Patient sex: M
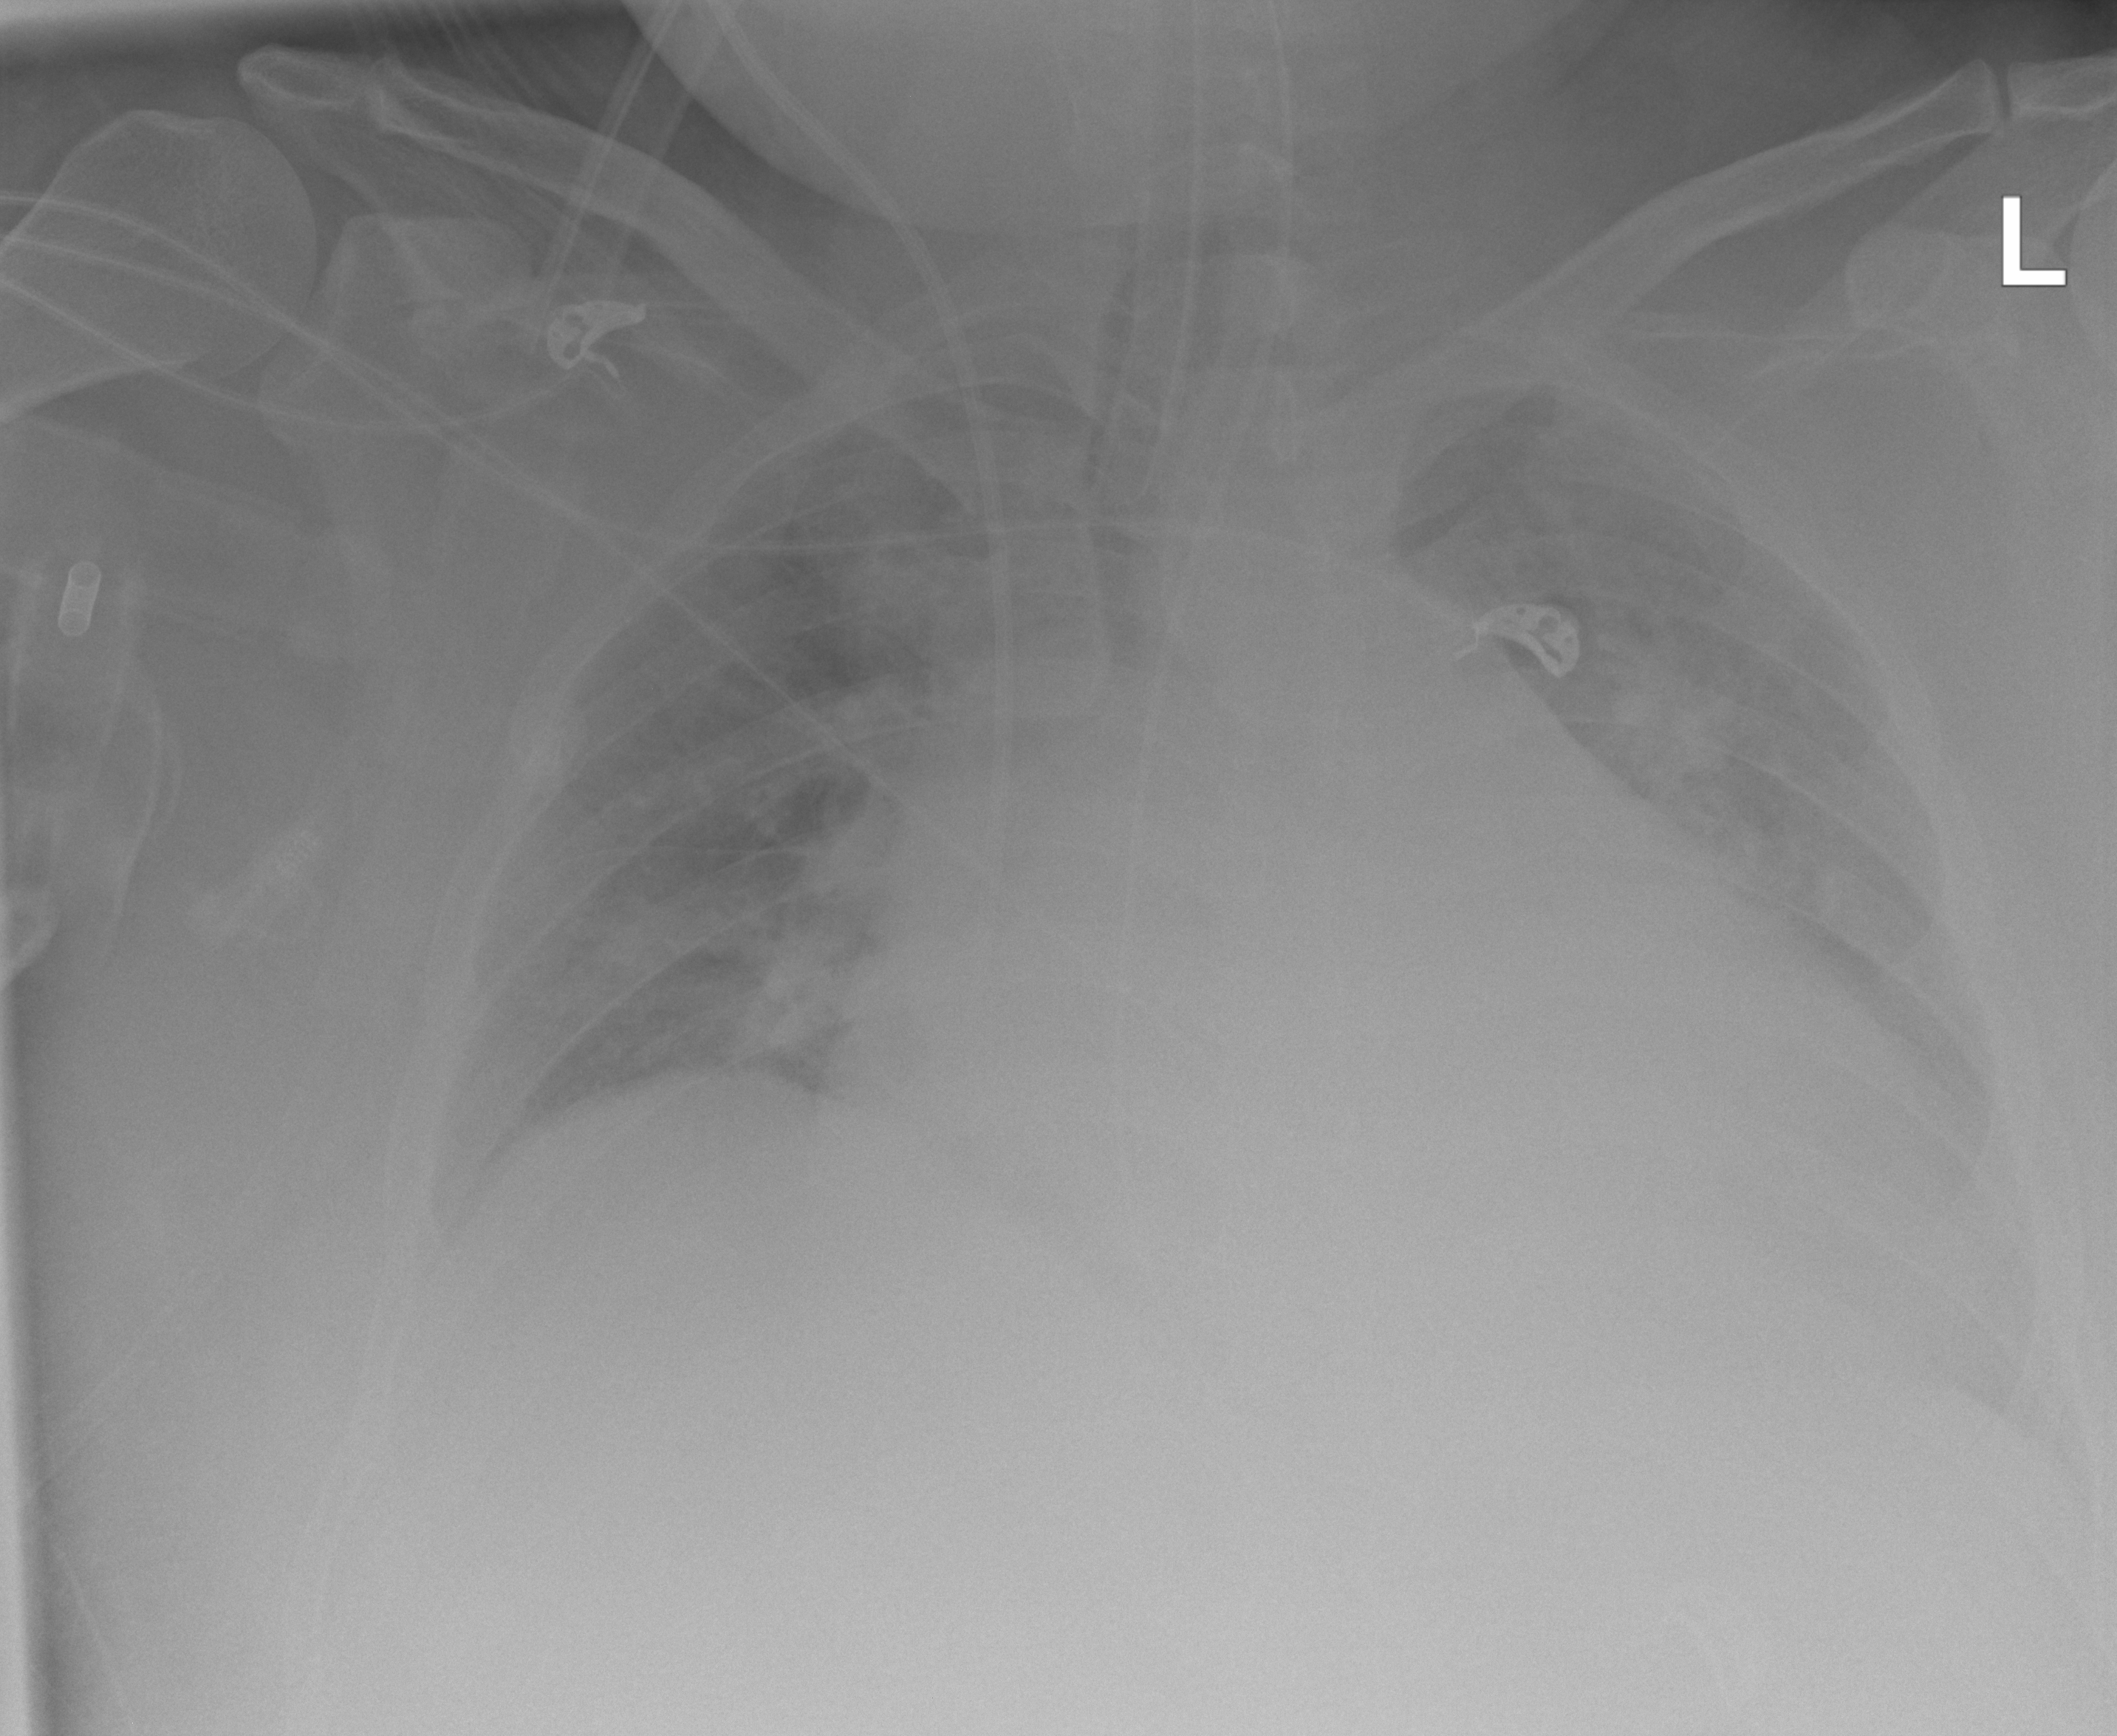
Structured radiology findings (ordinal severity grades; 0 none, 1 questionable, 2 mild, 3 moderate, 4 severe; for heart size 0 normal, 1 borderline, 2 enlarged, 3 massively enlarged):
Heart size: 2
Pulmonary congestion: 2
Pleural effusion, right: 0
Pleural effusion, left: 2
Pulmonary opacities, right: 2
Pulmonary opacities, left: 2
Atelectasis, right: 0
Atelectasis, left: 0